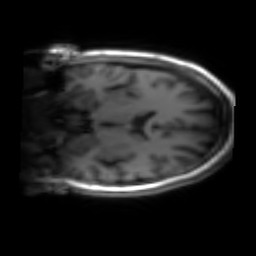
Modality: inplaneT1
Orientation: coronal
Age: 23
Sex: female
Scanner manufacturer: siemens
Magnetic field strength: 3 T
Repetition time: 1.2 s
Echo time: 0.00251 s